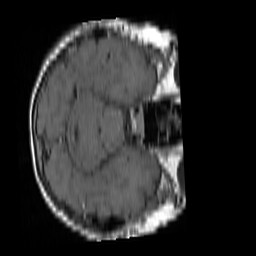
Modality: T1w
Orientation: axial
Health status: ill
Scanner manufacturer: siemens
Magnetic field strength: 1.5 T
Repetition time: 0.477 s
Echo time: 0.0082 s